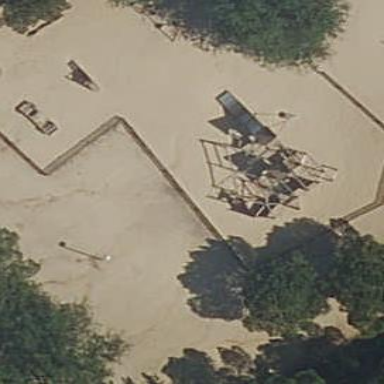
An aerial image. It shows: Playground area for leisure activities on the land.